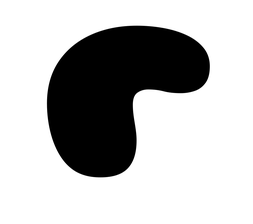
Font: Gluten_Black